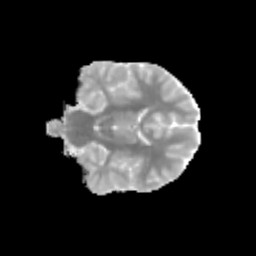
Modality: MD
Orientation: coronal
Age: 9
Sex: male
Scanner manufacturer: siemens
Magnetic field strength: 3 T
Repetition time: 3.8 s
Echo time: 0.07 s